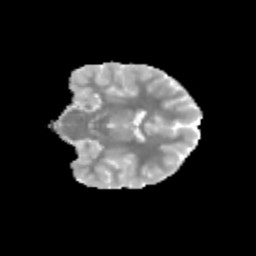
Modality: MD
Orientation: coronal
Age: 11
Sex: female
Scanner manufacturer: siemens
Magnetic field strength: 3 T
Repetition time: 3.8 s
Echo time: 0.07 s